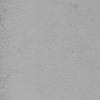
Label: not_dusty